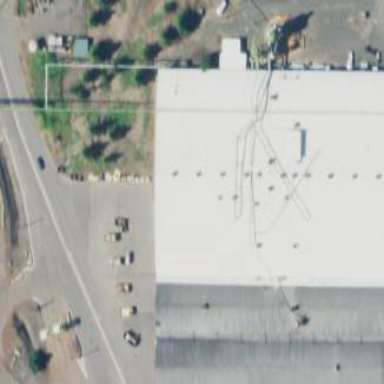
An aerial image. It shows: Industrial building.